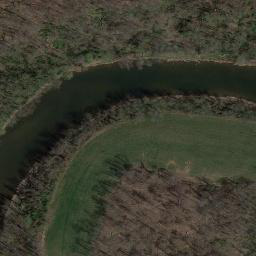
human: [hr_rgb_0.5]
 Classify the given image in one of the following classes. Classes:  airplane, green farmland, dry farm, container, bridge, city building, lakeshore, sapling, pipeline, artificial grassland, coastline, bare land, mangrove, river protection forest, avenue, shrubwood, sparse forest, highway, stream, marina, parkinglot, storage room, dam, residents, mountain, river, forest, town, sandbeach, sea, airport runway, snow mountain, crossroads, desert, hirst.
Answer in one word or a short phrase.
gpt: river